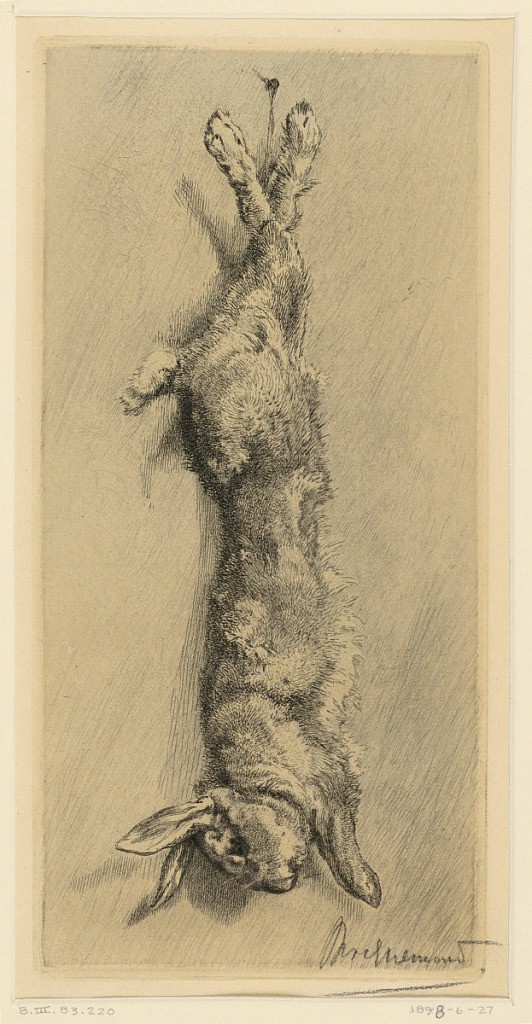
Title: Le Lapin de Garenne
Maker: Felix Bracquemond, France, 1833 – 1914
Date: ca. 1870
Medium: Etching on cream paper
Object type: Print
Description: A hare is seen suspended from a nail in right profile.